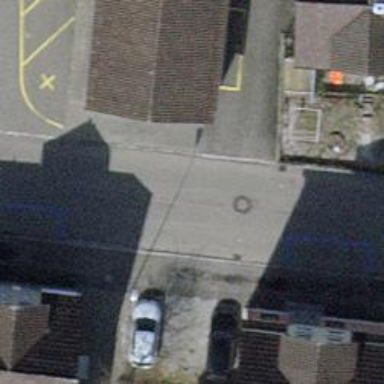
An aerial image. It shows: Asphalt road designated as living street.